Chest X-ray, AP view. Patient: 55 years old, sex F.
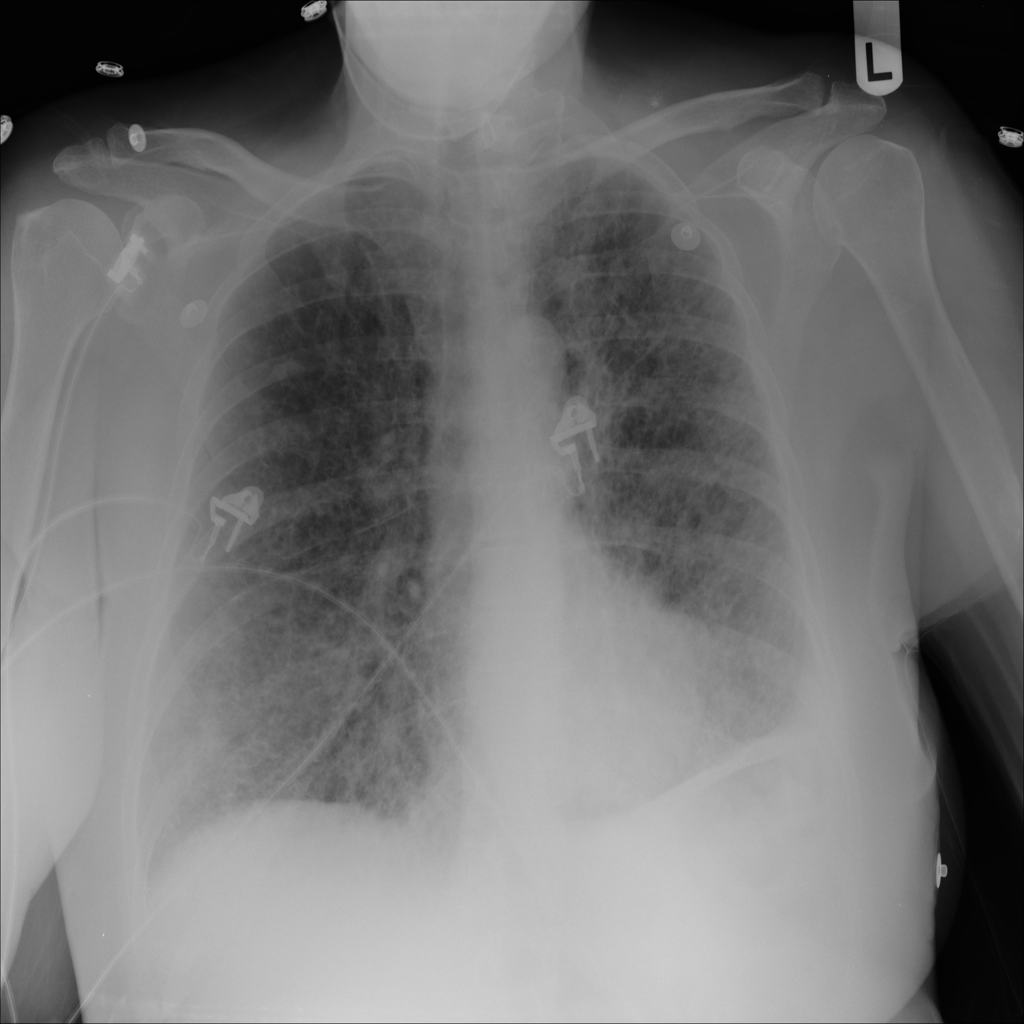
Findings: Effusion